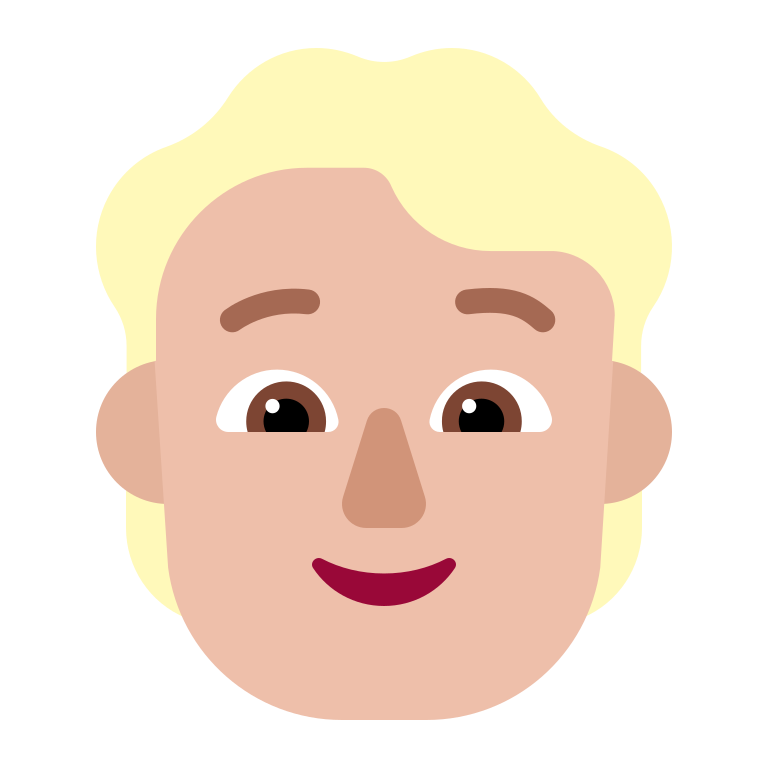
person blonde hair flat  light